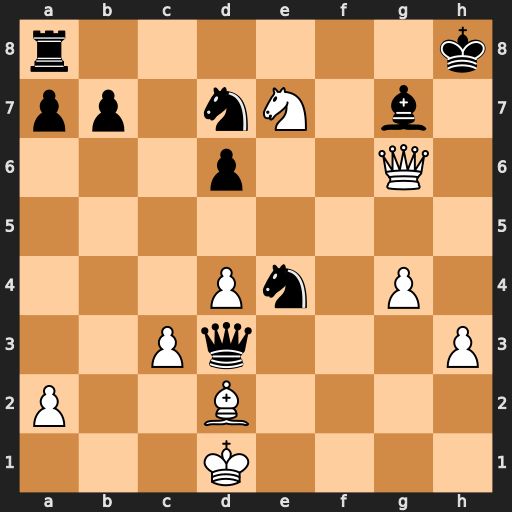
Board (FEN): r6k/pp1nN1b1/3p2Q1/8/3Pn1P1/2Pq3P/P2B4/3K4
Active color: w
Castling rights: -
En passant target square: -
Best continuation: Qh5+ Bh6 Qxh6#